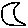
Label: moon